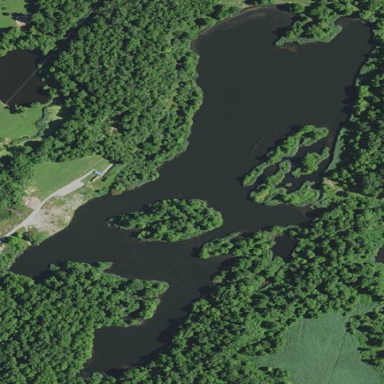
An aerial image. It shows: Peaceful pond surrounded by nature.